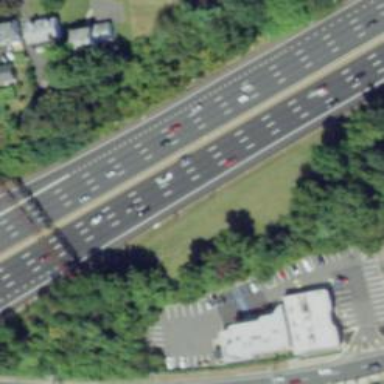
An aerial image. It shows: Urban freeway or expressway.